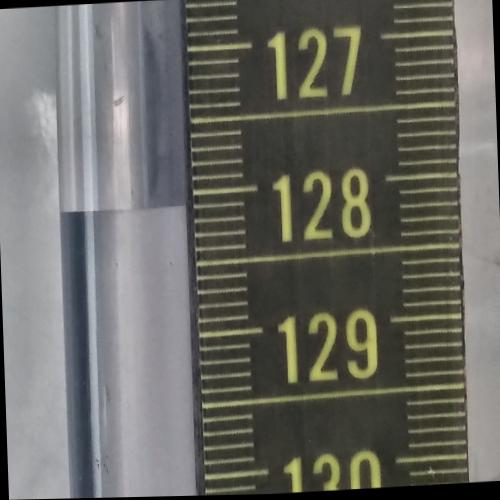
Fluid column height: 128.1 cm